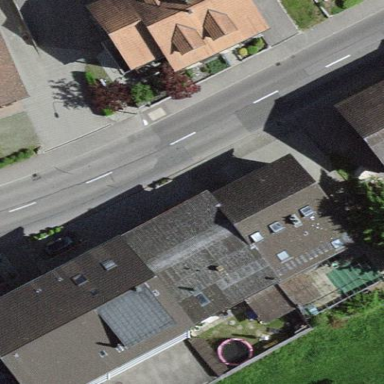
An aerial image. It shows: Semidetached house.